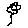
Label: flower